Question: Count the number of objects in the diagram.
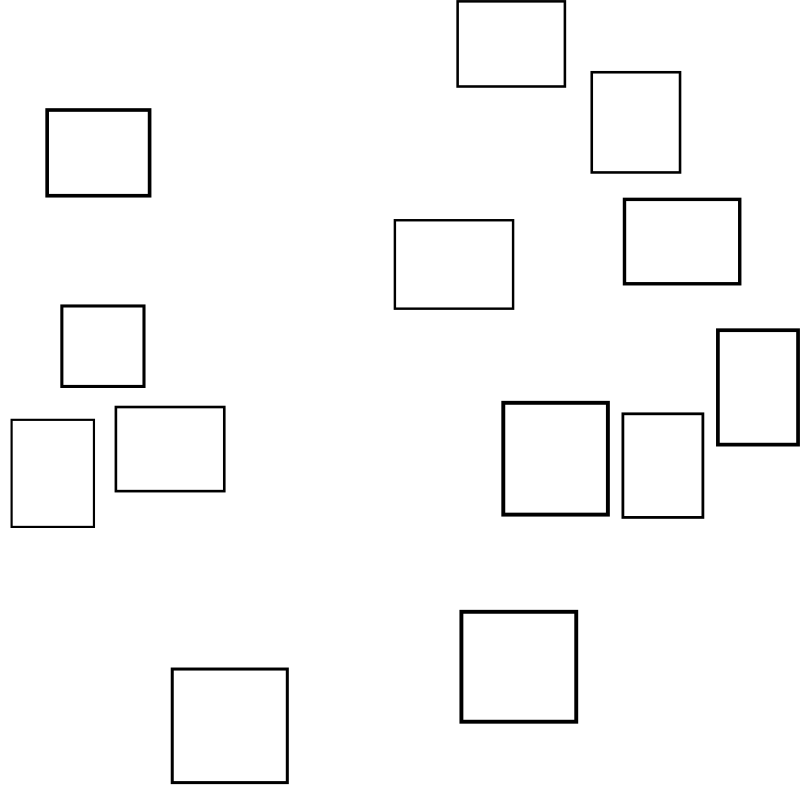
Answer: 13